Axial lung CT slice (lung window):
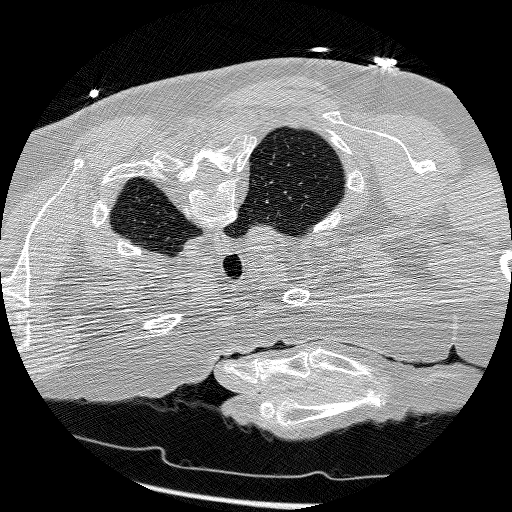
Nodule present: no